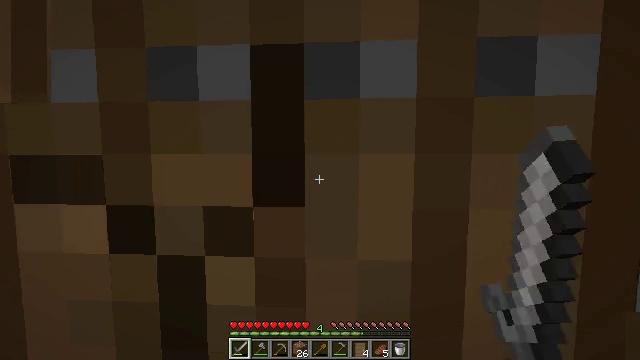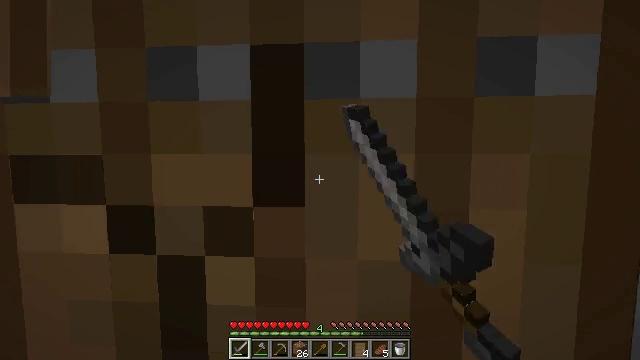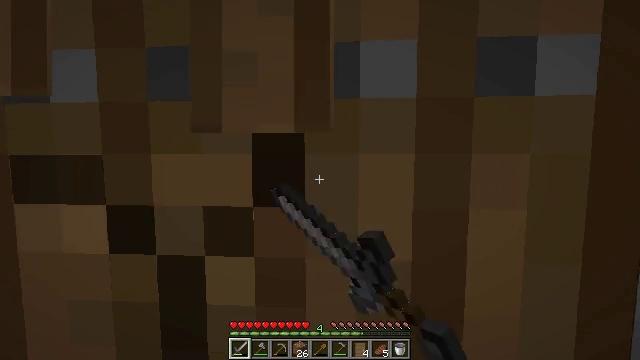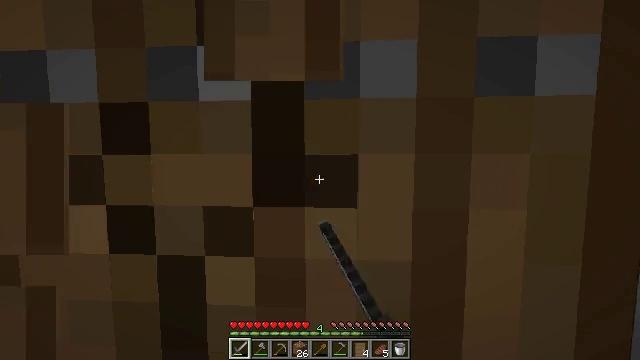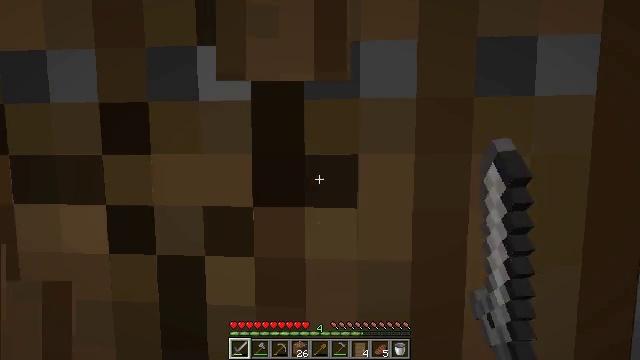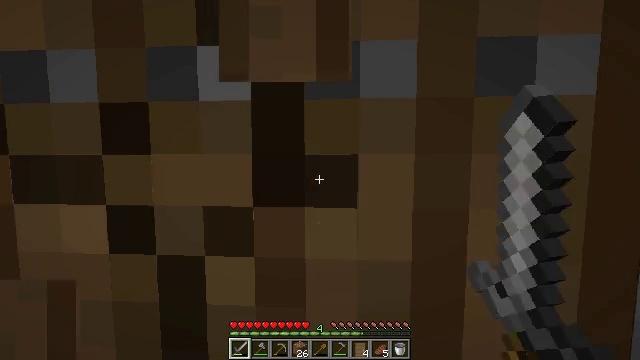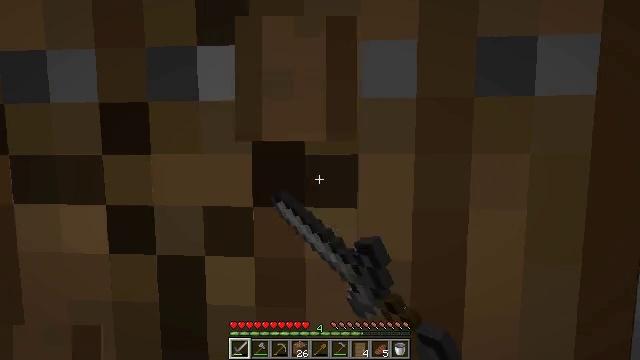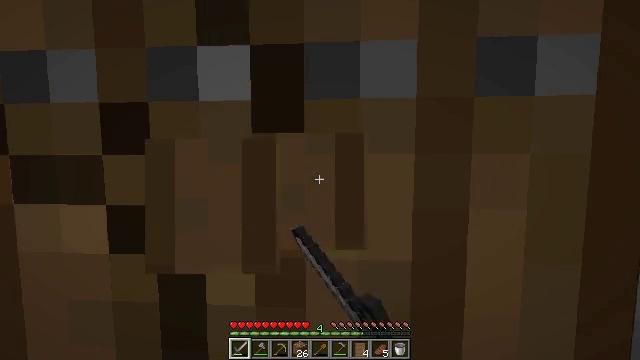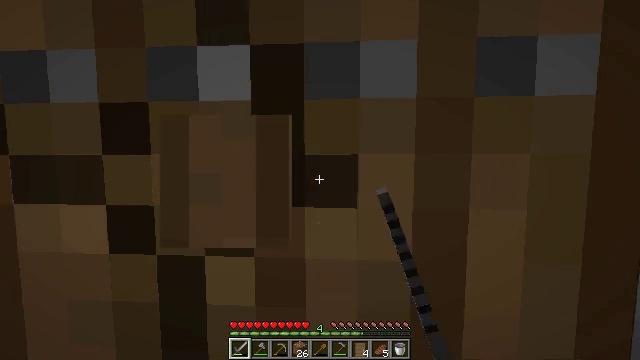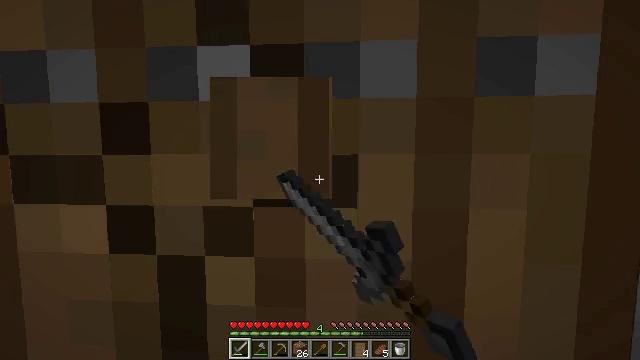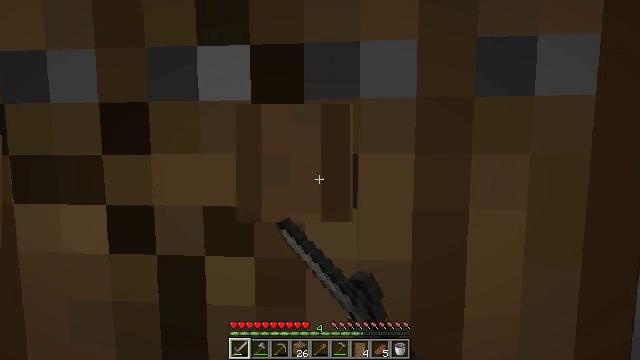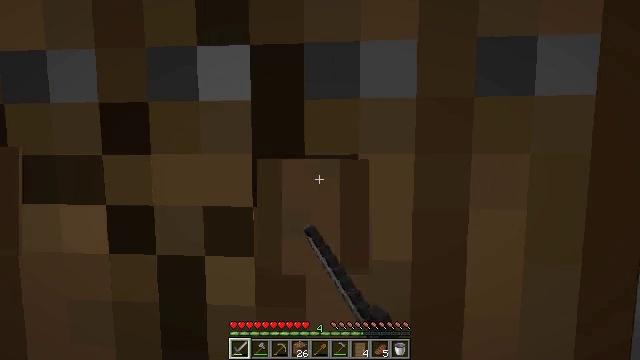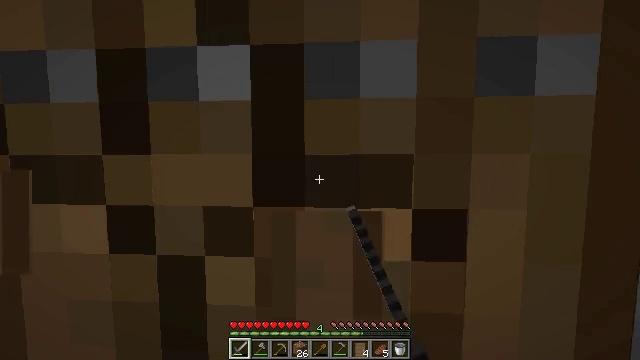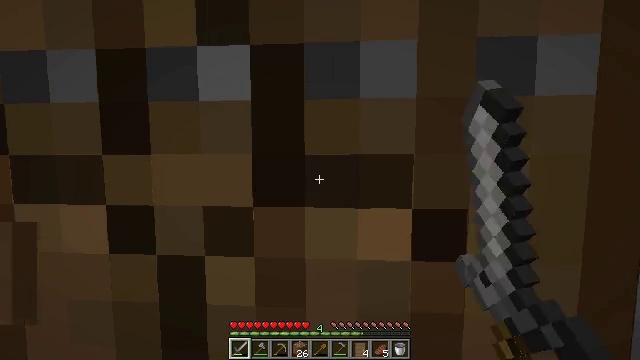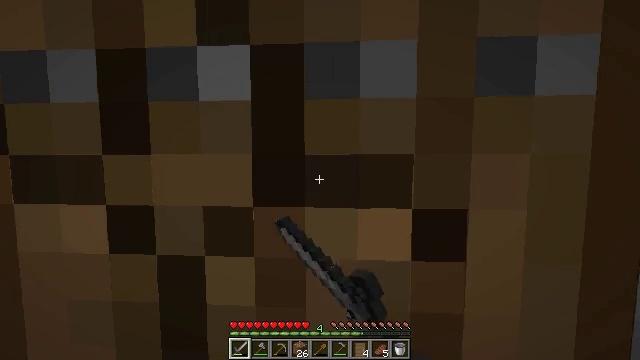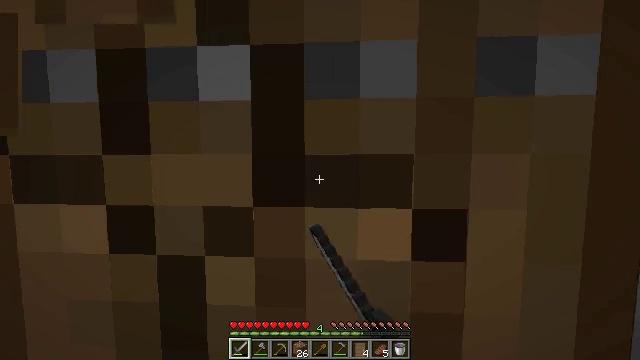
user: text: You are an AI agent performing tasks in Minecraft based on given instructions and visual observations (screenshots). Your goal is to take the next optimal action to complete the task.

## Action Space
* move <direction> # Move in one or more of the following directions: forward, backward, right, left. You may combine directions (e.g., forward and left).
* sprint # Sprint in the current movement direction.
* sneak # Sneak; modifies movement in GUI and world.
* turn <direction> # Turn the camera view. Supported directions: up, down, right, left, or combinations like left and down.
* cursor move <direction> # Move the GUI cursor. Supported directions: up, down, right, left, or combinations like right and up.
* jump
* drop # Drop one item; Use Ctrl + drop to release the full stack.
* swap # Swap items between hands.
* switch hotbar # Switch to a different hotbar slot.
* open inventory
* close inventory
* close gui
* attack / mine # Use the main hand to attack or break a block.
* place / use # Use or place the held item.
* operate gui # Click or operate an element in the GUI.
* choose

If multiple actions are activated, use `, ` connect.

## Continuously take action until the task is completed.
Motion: motion action
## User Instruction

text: Harvest the spruce door from its frame.
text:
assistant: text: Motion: attack / mine
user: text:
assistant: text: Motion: attack / mine
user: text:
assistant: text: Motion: attack / mine
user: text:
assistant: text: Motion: attack / mine
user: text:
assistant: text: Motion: attack / mine
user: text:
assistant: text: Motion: attack / mine
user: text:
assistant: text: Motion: attack / mine
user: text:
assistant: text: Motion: attack / mine
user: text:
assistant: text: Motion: attack / mine
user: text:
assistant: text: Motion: attack / mine
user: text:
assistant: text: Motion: attack / mine
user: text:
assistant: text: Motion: attack / mine
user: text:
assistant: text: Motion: attack / mine
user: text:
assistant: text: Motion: attack / mine
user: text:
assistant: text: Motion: attack / mine
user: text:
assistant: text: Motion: attack / mine
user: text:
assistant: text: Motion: attack / mine
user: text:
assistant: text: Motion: attack / mine
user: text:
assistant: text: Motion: attack / mine
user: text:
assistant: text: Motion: attack / mine
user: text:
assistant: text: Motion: attack / mine
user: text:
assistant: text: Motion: attack / mine
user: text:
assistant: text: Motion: attack / mine
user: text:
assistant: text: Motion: attack / mine
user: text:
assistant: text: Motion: attack / mine
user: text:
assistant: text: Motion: attack / mine
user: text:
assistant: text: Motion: attack / mine
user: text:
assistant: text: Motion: attack / mine
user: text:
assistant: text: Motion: attack / mine
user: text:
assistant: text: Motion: attack / mine